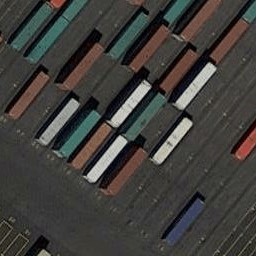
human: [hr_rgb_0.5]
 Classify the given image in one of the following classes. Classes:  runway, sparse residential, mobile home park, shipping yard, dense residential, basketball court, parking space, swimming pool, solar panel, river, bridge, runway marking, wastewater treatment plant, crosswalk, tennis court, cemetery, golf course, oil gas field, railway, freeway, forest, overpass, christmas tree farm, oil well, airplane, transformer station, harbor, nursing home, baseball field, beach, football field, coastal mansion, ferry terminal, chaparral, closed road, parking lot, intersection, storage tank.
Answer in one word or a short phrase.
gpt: shipping yard